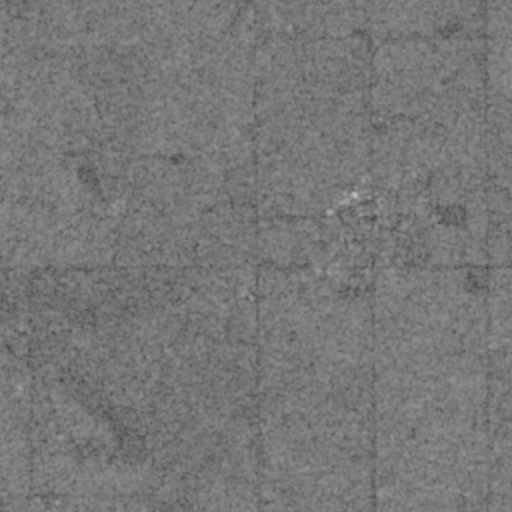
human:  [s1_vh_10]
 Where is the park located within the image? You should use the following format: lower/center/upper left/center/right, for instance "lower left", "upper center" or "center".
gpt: The park is located in the center right of the image.
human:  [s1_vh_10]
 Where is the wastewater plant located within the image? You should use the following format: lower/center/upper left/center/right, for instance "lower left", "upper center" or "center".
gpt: The wastewater plant is located in the center right of the image.
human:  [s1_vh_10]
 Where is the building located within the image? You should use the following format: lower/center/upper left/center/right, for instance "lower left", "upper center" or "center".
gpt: The building is located in the center left of the image.
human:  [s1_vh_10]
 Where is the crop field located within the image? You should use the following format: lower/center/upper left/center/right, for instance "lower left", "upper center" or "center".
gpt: There is no crop field in the image.

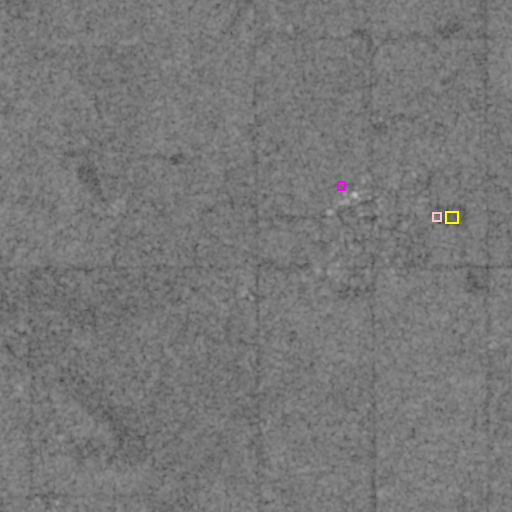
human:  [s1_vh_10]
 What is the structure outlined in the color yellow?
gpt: The structure outlined in yellow is a park.
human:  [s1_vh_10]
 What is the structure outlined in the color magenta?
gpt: The structure outlined in magenta is a wastewater plant.
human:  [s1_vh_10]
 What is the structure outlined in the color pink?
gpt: The structure outlined in pink is a building.
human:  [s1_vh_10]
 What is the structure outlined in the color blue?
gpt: There is no blue outline.